Aerial crown-view tile of a tropical tree (Barro Colorado Island, Panama), acquired 20240813:
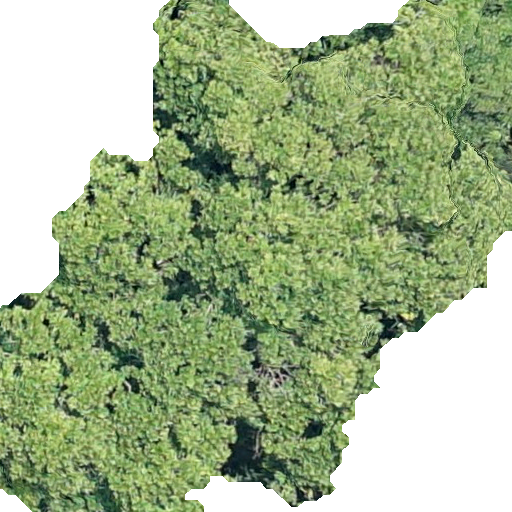
Species: Anacardium excelsum
GBIF accepted scientific name: Anacardium excelsum
Crown area: 301.234 m²